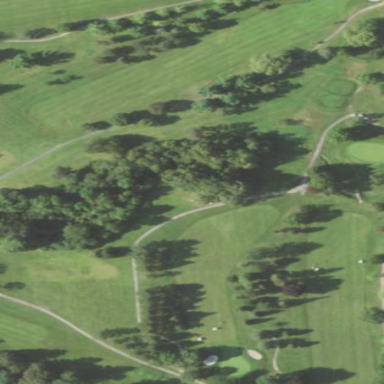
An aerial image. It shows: Scenic golf fairway.